高三 · 度量几何学
如图, 两曲线 $y=3-x^{2}$ 与 $y=x^{2}-2 x-1$ 所围成的图形面积是 ( )

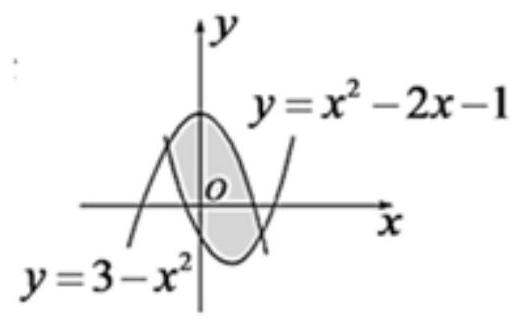
A. 6
B. 9
C. 12
D. 3
答案: B
解析: 答案: B

【解析】 由 $\left\{\begin{array}{l}y=3-x^{2}, \\ y=x^{2}-2 x-1,\end{array}\left\{\begin{array}{l}x=-1, \\ y=2,\end{array}\right.\right.$ 或 $\left\{\begin{array}{l}x=2, \\ y=-1 .\end{array}\right.$

故两曲线所围成的阴影部分的面积,

$S=\int_{-1}^{2}\left[\left(3-x^{2}\right)-\left(x^{2}-2 x-1\right)\right] d x$

$S=\int_{-1}^{2}\left[\left(-2 x^{2}+2 x+4\right) d x\right.$

$=\left.\left(-\frac{2}{3} x^{3}+x^{2}+4 x\right)\right|_{-1} ^{2}$

$=\left(-\frac{16}{3}+4+8\right)-\left(\frac{2}{3}+1-4\right)$

$=9$

故选: B.

【分析】求出两个函数的交点坐标, 根据定积分的计算公式即可求得.